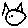
Label: cat